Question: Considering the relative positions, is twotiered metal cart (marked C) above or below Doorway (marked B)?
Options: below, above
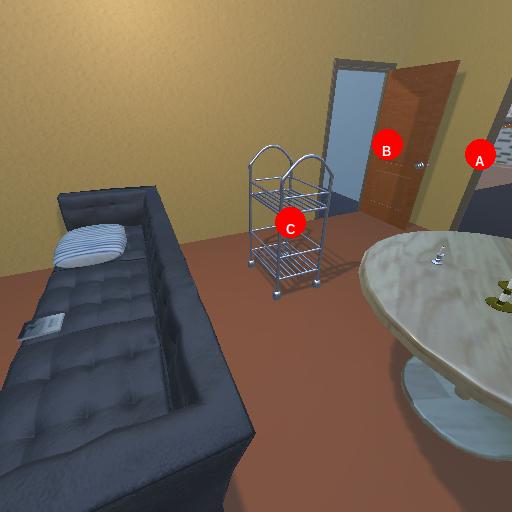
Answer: below